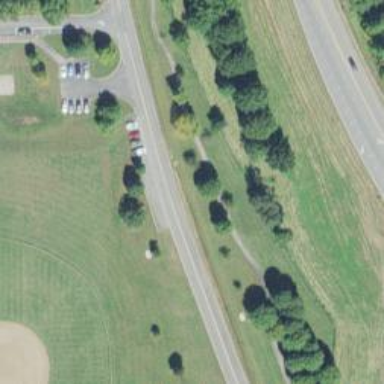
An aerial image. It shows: Disc golf course on leisure land.